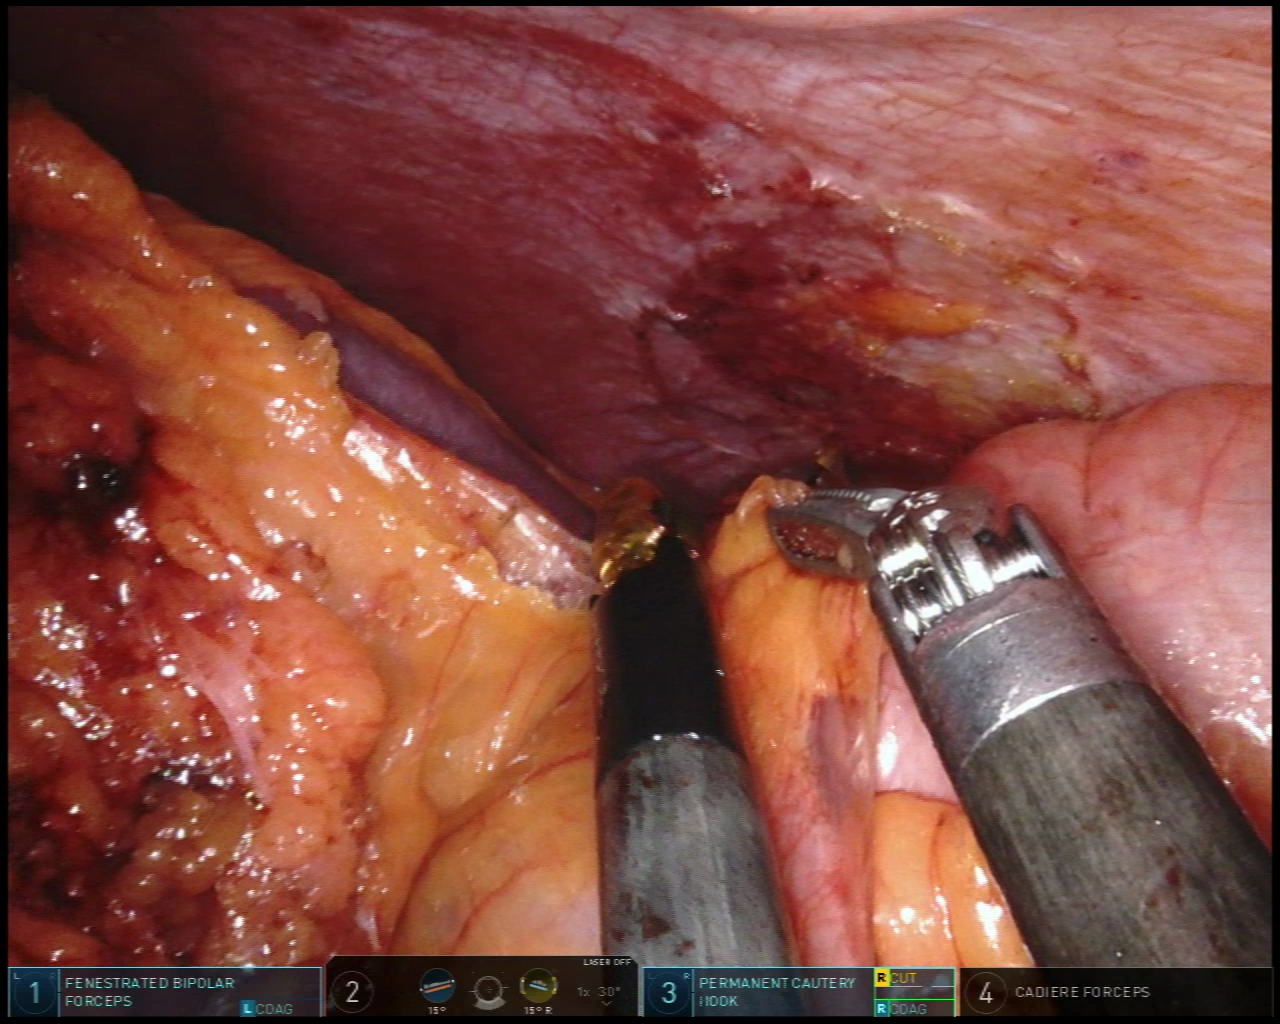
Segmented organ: spleen
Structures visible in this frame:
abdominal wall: yes
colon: yes
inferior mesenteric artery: no
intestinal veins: no
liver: no
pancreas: no
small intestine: no
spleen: yes
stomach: no
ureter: no
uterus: no
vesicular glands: no